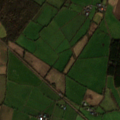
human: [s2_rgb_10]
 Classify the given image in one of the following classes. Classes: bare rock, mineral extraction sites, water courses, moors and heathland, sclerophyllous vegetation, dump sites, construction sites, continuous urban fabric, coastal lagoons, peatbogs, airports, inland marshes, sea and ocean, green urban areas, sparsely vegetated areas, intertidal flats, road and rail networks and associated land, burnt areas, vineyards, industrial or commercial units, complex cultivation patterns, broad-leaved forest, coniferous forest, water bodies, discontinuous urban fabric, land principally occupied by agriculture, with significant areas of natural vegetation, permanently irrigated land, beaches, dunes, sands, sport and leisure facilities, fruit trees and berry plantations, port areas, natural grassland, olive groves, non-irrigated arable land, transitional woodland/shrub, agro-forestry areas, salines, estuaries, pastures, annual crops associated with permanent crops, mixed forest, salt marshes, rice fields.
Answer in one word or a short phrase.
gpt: non-irrigated arable land, pastures, transitional woodland/shrub